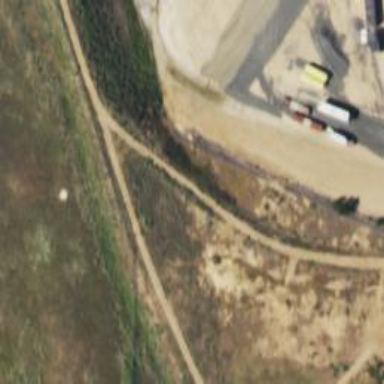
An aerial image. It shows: Abandoned railway.